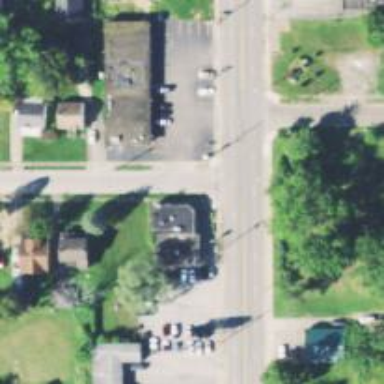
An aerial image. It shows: Crossing on the road.